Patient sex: M
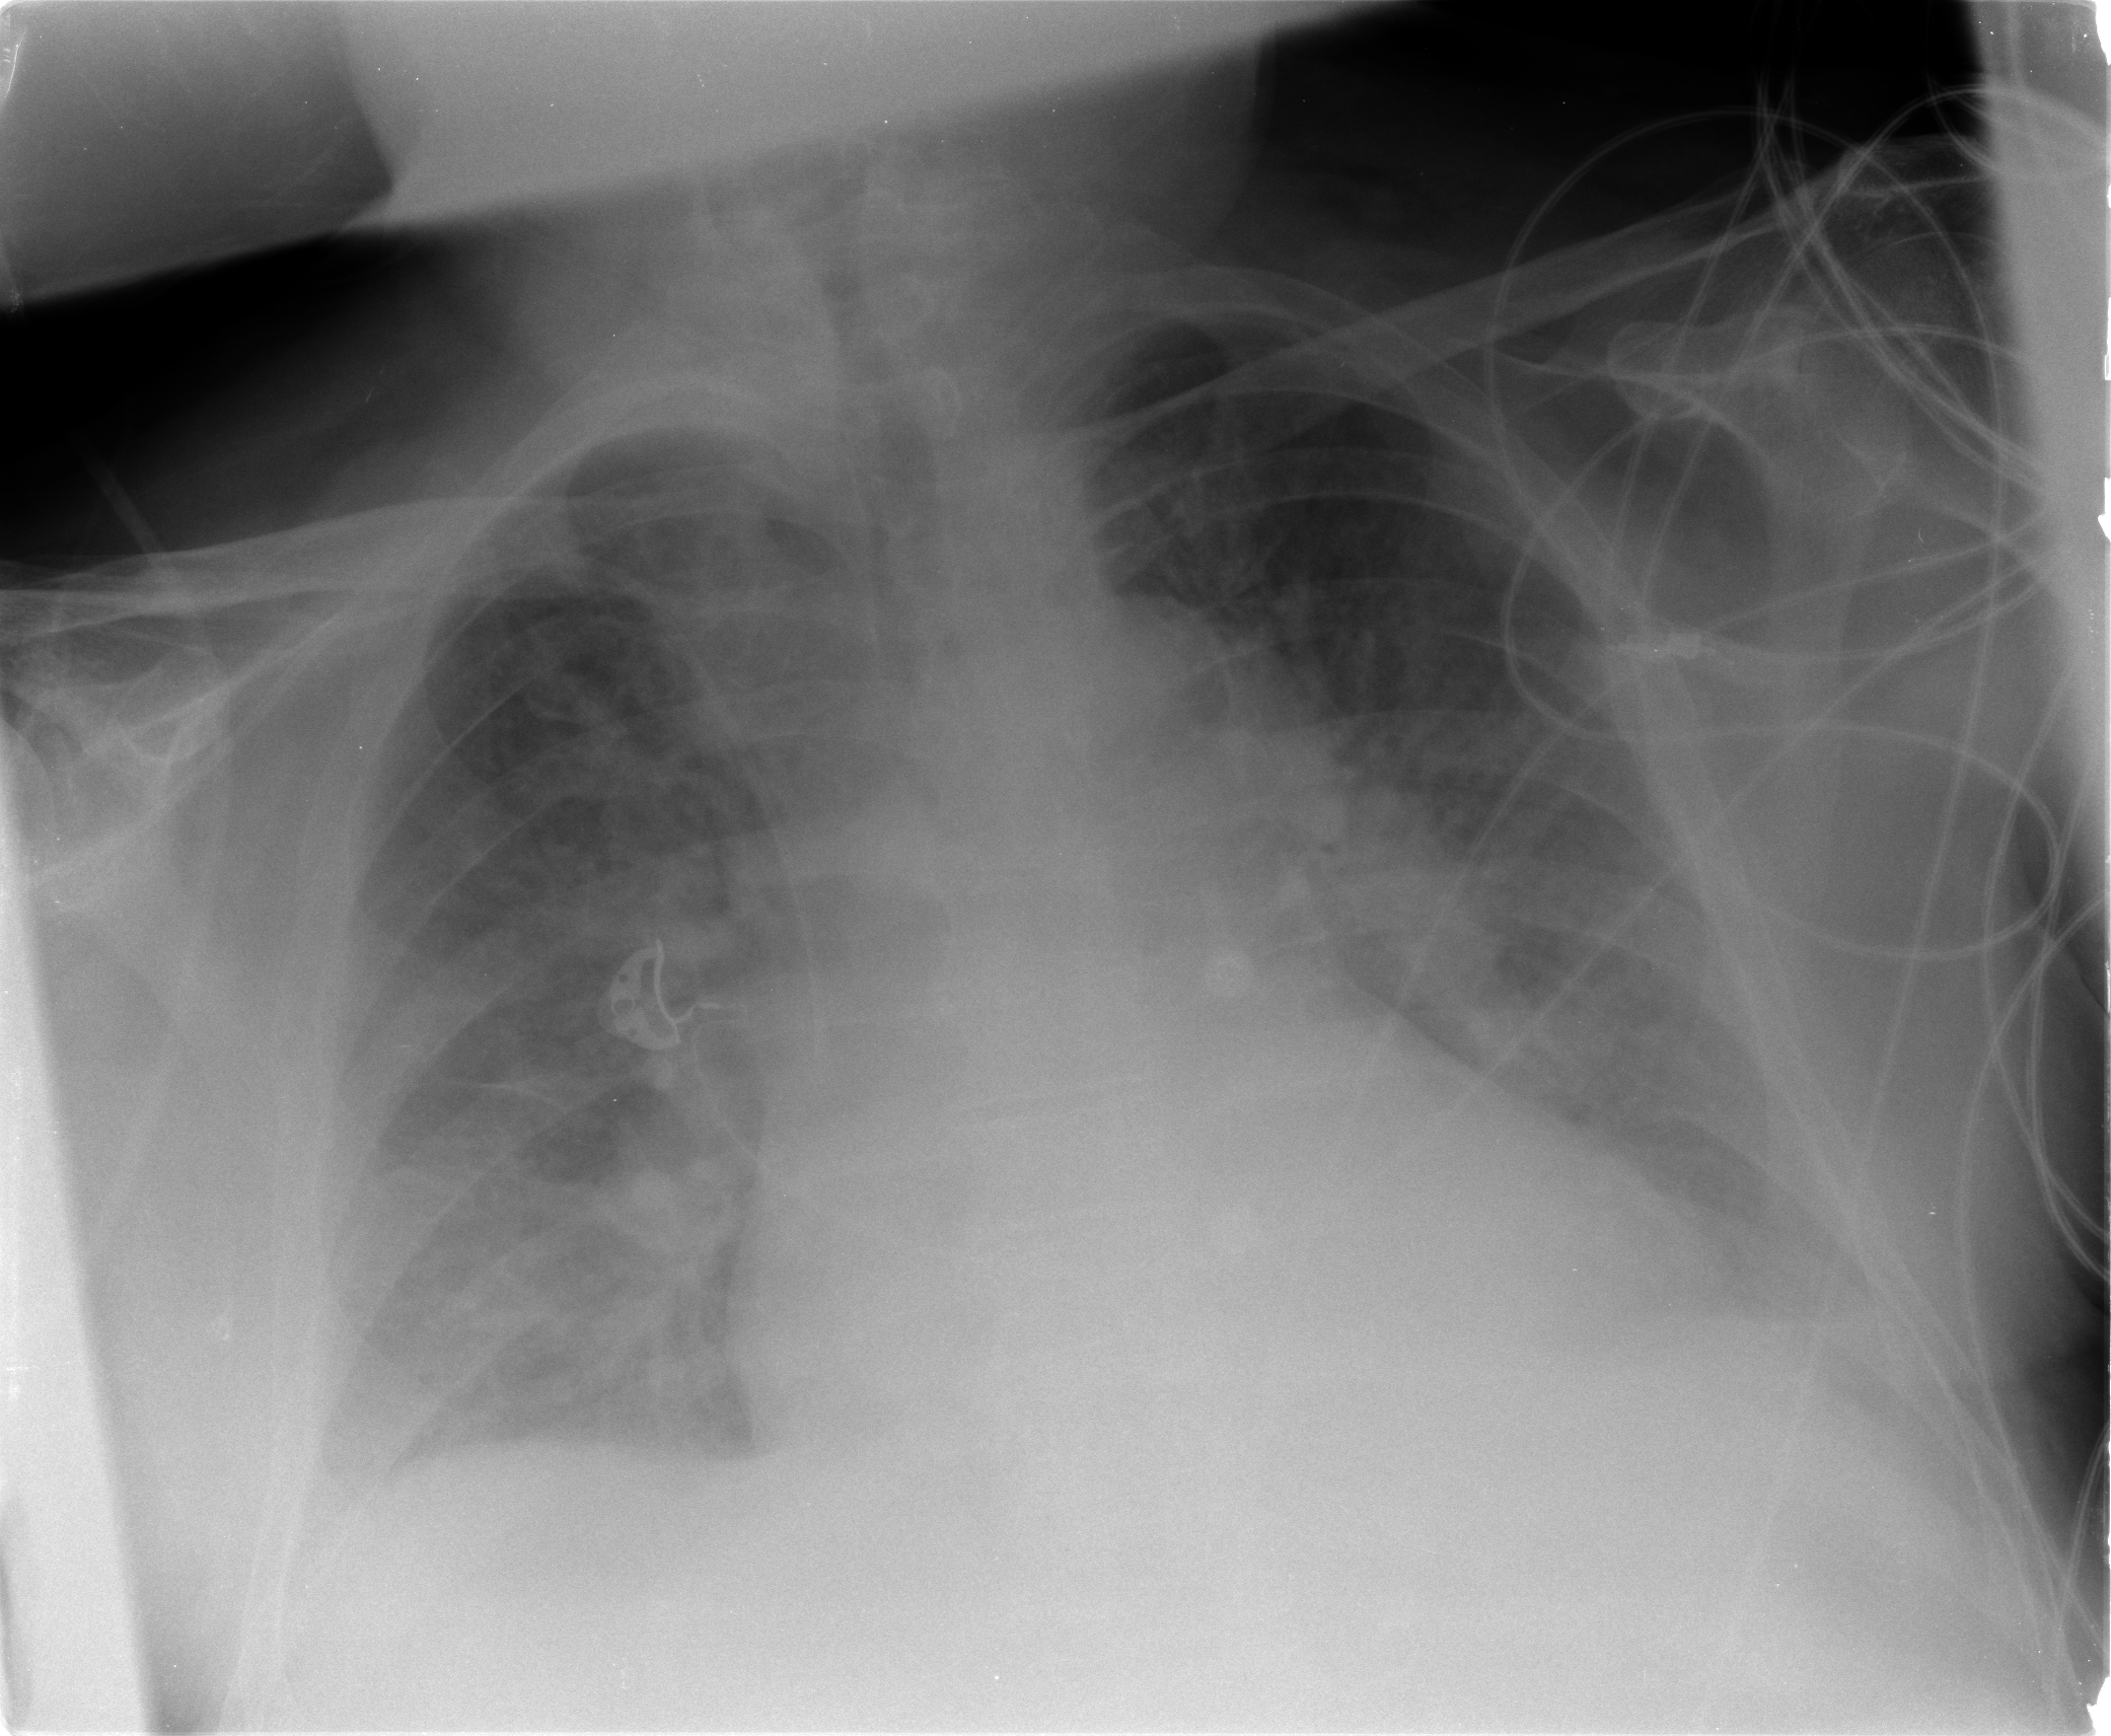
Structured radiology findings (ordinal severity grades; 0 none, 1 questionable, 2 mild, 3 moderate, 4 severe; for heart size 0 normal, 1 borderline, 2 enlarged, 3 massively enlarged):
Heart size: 2
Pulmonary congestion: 2
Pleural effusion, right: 1
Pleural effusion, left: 2
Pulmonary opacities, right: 2
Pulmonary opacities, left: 2
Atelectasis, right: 2
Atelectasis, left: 2